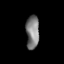
Tissue: lung
Cell type: Epithelial cells
Senescence score: 0.2235
Nuclear area (px): 430
Mean DAPI intensity: 126.237